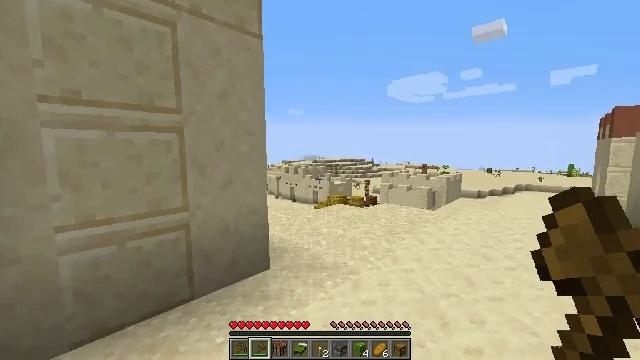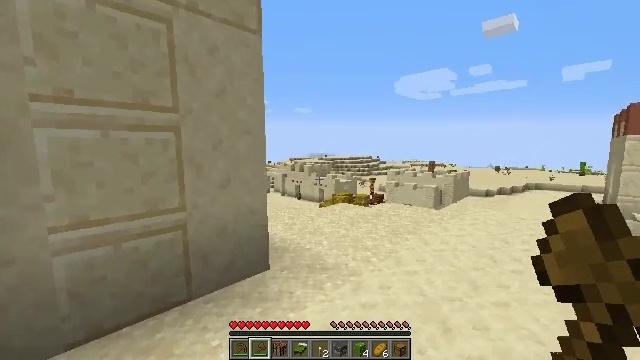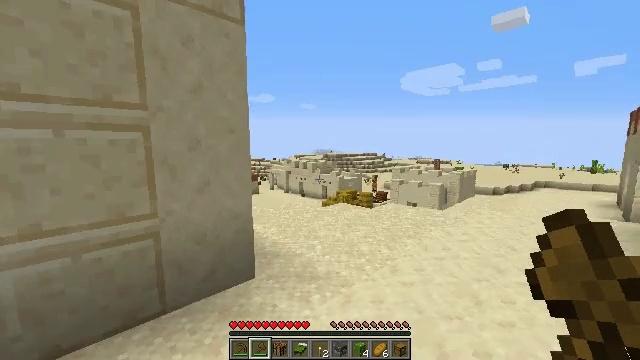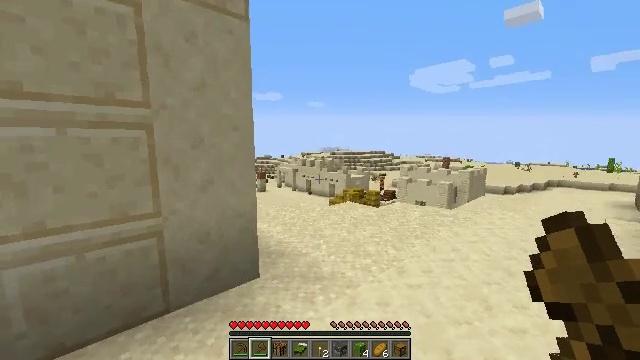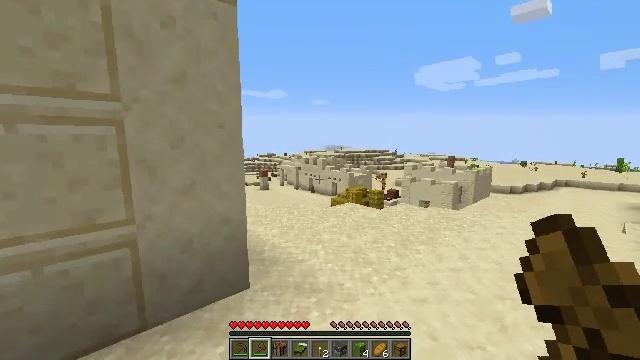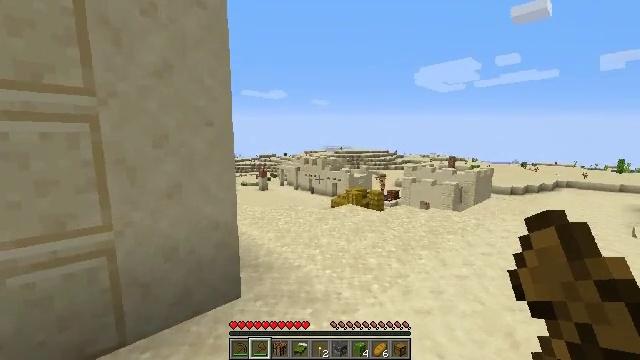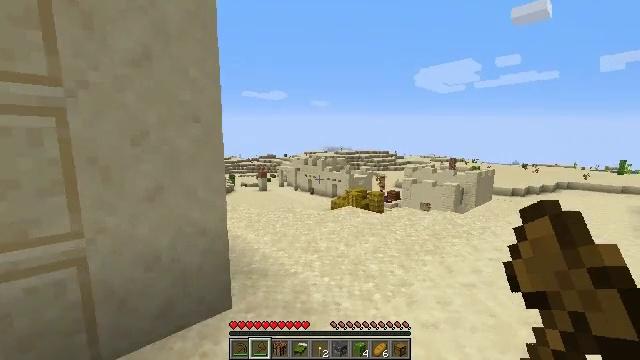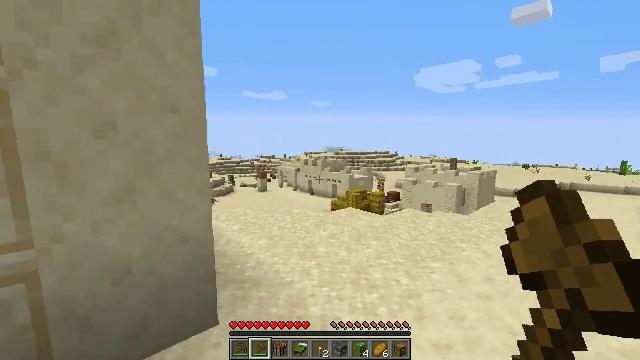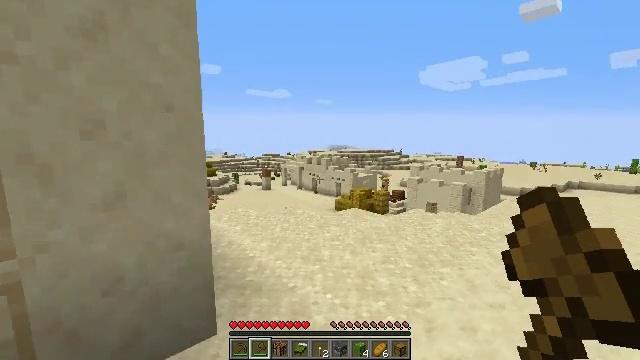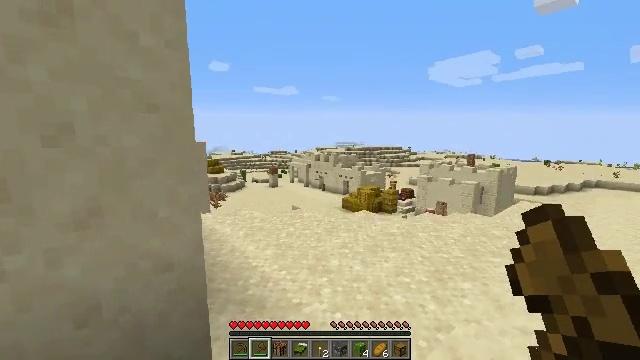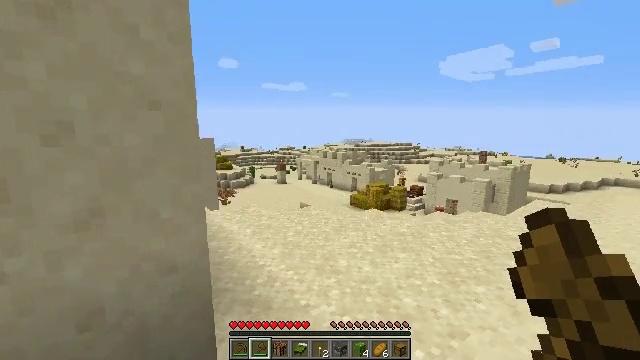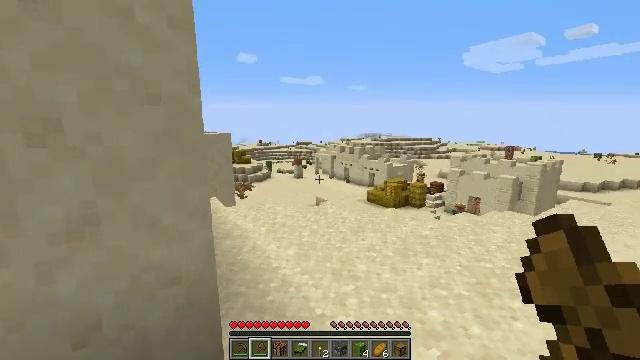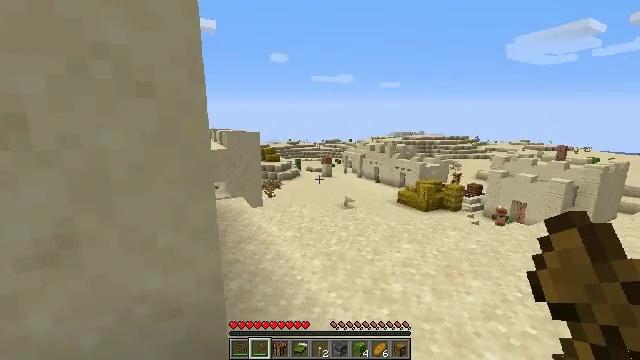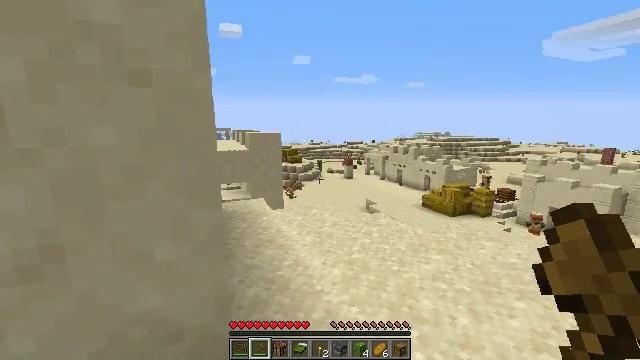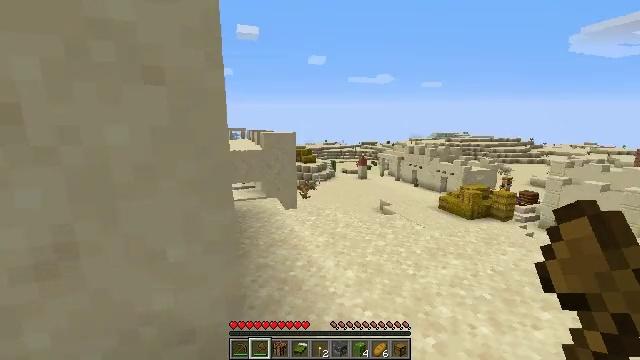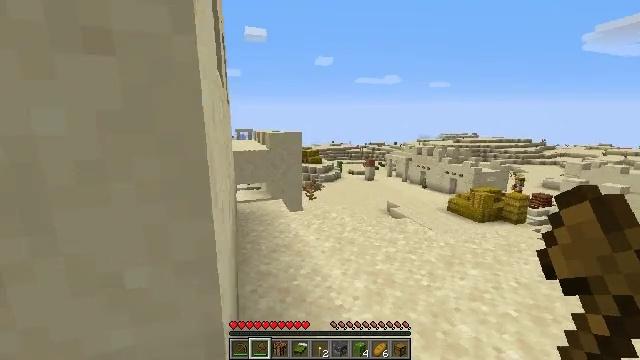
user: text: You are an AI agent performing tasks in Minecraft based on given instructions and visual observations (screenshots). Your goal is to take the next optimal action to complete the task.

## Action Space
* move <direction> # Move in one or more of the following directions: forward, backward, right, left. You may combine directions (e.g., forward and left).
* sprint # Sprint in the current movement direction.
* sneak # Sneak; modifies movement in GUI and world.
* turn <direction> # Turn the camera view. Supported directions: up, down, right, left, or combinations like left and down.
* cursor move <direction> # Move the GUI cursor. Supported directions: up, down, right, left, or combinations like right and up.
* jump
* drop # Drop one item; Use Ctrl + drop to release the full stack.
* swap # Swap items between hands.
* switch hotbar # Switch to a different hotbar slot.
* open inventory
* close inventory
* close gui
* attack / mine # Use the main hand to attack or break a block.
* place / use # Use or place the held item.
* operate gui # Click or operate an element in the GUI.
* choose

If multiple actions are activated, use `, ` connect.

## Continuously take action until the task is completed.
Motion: motion action
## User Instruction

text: Break the hay block to collect it.
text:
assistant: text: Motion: move forward and move right, turn left
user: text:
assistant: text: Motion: move forward, turn left
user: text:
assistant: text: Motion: move forward, turn left
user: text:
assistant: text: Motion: move forward
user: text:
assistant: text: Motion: move forward
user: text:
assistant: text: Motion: move forward
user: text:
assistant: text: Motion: move forward
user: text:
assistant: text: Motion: move forward
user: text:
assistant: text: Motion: move forward, turn left
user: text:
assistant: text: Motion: move forward, turn left
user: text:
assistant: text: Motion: move forward, turn left and down
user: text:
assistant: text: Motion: move forward, turn left
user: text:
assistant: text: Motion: move forward, turn left
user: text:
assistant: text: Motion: move forward, turn left
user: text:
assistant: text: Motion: move forward, turn left
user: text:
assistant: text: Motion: move forward
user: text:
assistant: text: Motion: move forward and move right
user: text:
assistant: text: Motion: move forward and move right
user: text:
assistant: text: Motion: move forward and move right
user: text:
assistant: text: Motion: move forward and move right, turn left
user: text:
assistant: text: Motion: move forward and move right, turn left
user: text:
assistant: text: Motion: move forward and move right, turn left
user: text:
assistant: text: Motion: move forward, turn left
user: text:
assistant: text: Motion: move forward, turn left
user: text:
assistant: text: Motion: move forward, turn left
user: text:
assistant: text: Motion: move forward, turn left
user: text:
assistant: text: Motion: move forward, turn left
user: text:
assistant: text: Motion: move forward, turn left
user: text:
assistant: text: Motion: move forward, turn left
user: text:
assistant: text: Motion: move forward, turn left